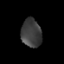
Tissue: lung
Cell type: Myeloid cells
Senescence score: 0.1889
Nuclear area (px): 564
Mean DAPI intensity: 61.727